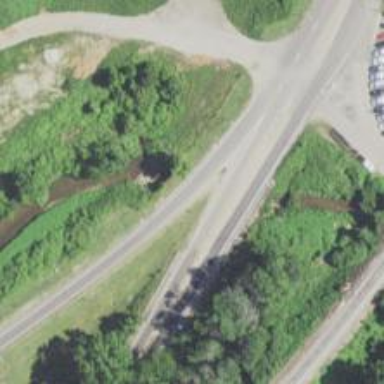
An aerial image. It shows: Asphalt surface bridge for primary link highway.